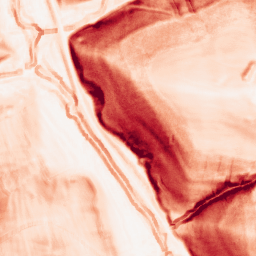
Category: morphological
Decomposition family: morphological_square
Decomposition parameters: operation: gradient
size: 5
Upsampling method: quintic
Upsampling parameters: scale: 8
Upsampling scale: 8